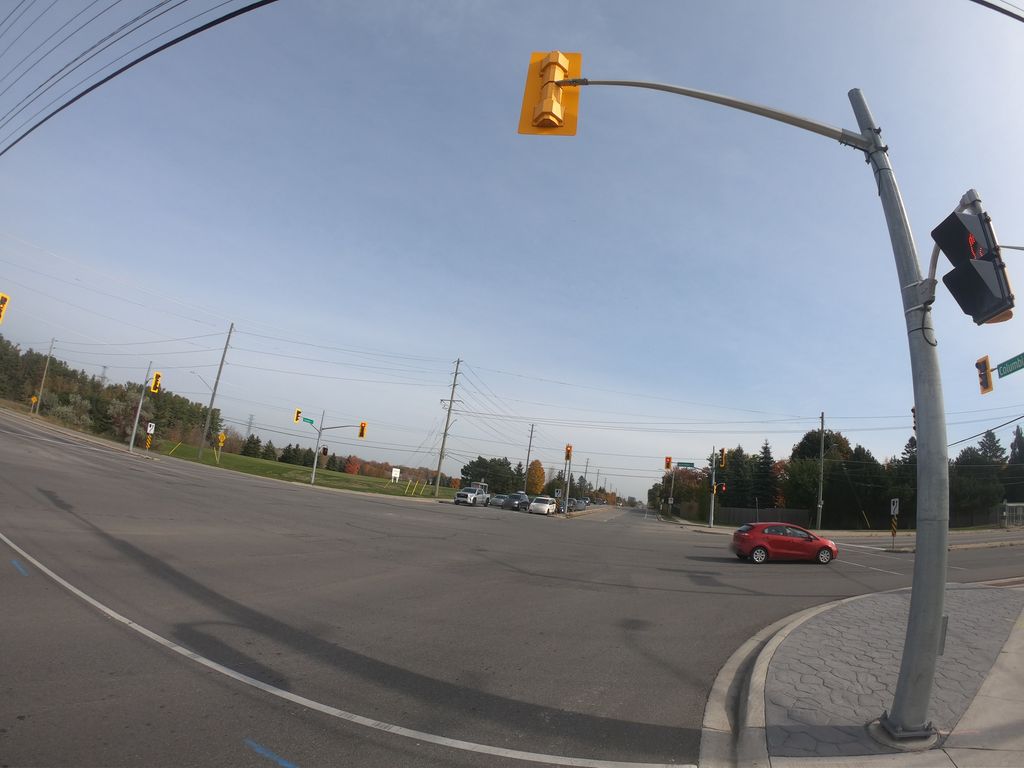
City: kitchener-waterloo